Question: I'm drawing a ton of lines and points onto a JavaScript canvas. When the user clicks, it adds a point, and a preview with a connection to the next point.
Example image:

In this image the user has clicked three times, creating the three dark green points. Right now the user is hovering 28 px away from the last clicked point, creating the light green connection, point, and the black box that tells the distance.
Now I want to snap the light green point to 28px. How might I go about doing that? I want to give it a threshold of, say, 10px, and have it snap if it's within that threshold. I know that there's a good way to do this mathematically, but I haven't the knowledge to figure it out.
Thanks for the help!
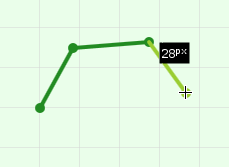
Answer: Check the distance during mouse moving (X_Current is current mouse position, X_0 is last point position). Replace 28 and 10 constants by distance and threshold:
'''
Squared_Distance = (X_Current-X_0)*(X_Current-X_0) + (Y_Current-Y_0)*(Y_Current-Y_0)
if ((Squared_Distance >= (28 - 10)*(28 - 10)) && (Squared_Distance <= (28 + 10)*(28 + 10)))
then snap it
'''
Position of new point at 28px distance:
'''
Curr_Distance = Sqrt(Squared_Distance) // assert <> 0
Dir_X = (X_Current-X_0) / Curr_Distance
Dir_Y = (Y_Current-Y_0) / Curr_Distance
P28_X = X0 + 28 * Dir_X
P28_Y = Y0 + 28 * Dir_Y
'''